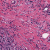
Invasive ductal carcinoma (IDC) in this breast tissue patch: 1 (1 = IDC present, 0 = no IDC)